Field crop: maize
Growth stage: 2
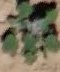
Species: chenopodium